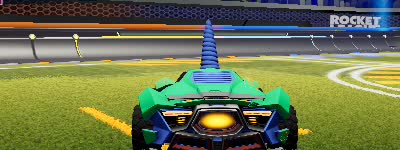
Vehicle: werewolf